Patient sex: M
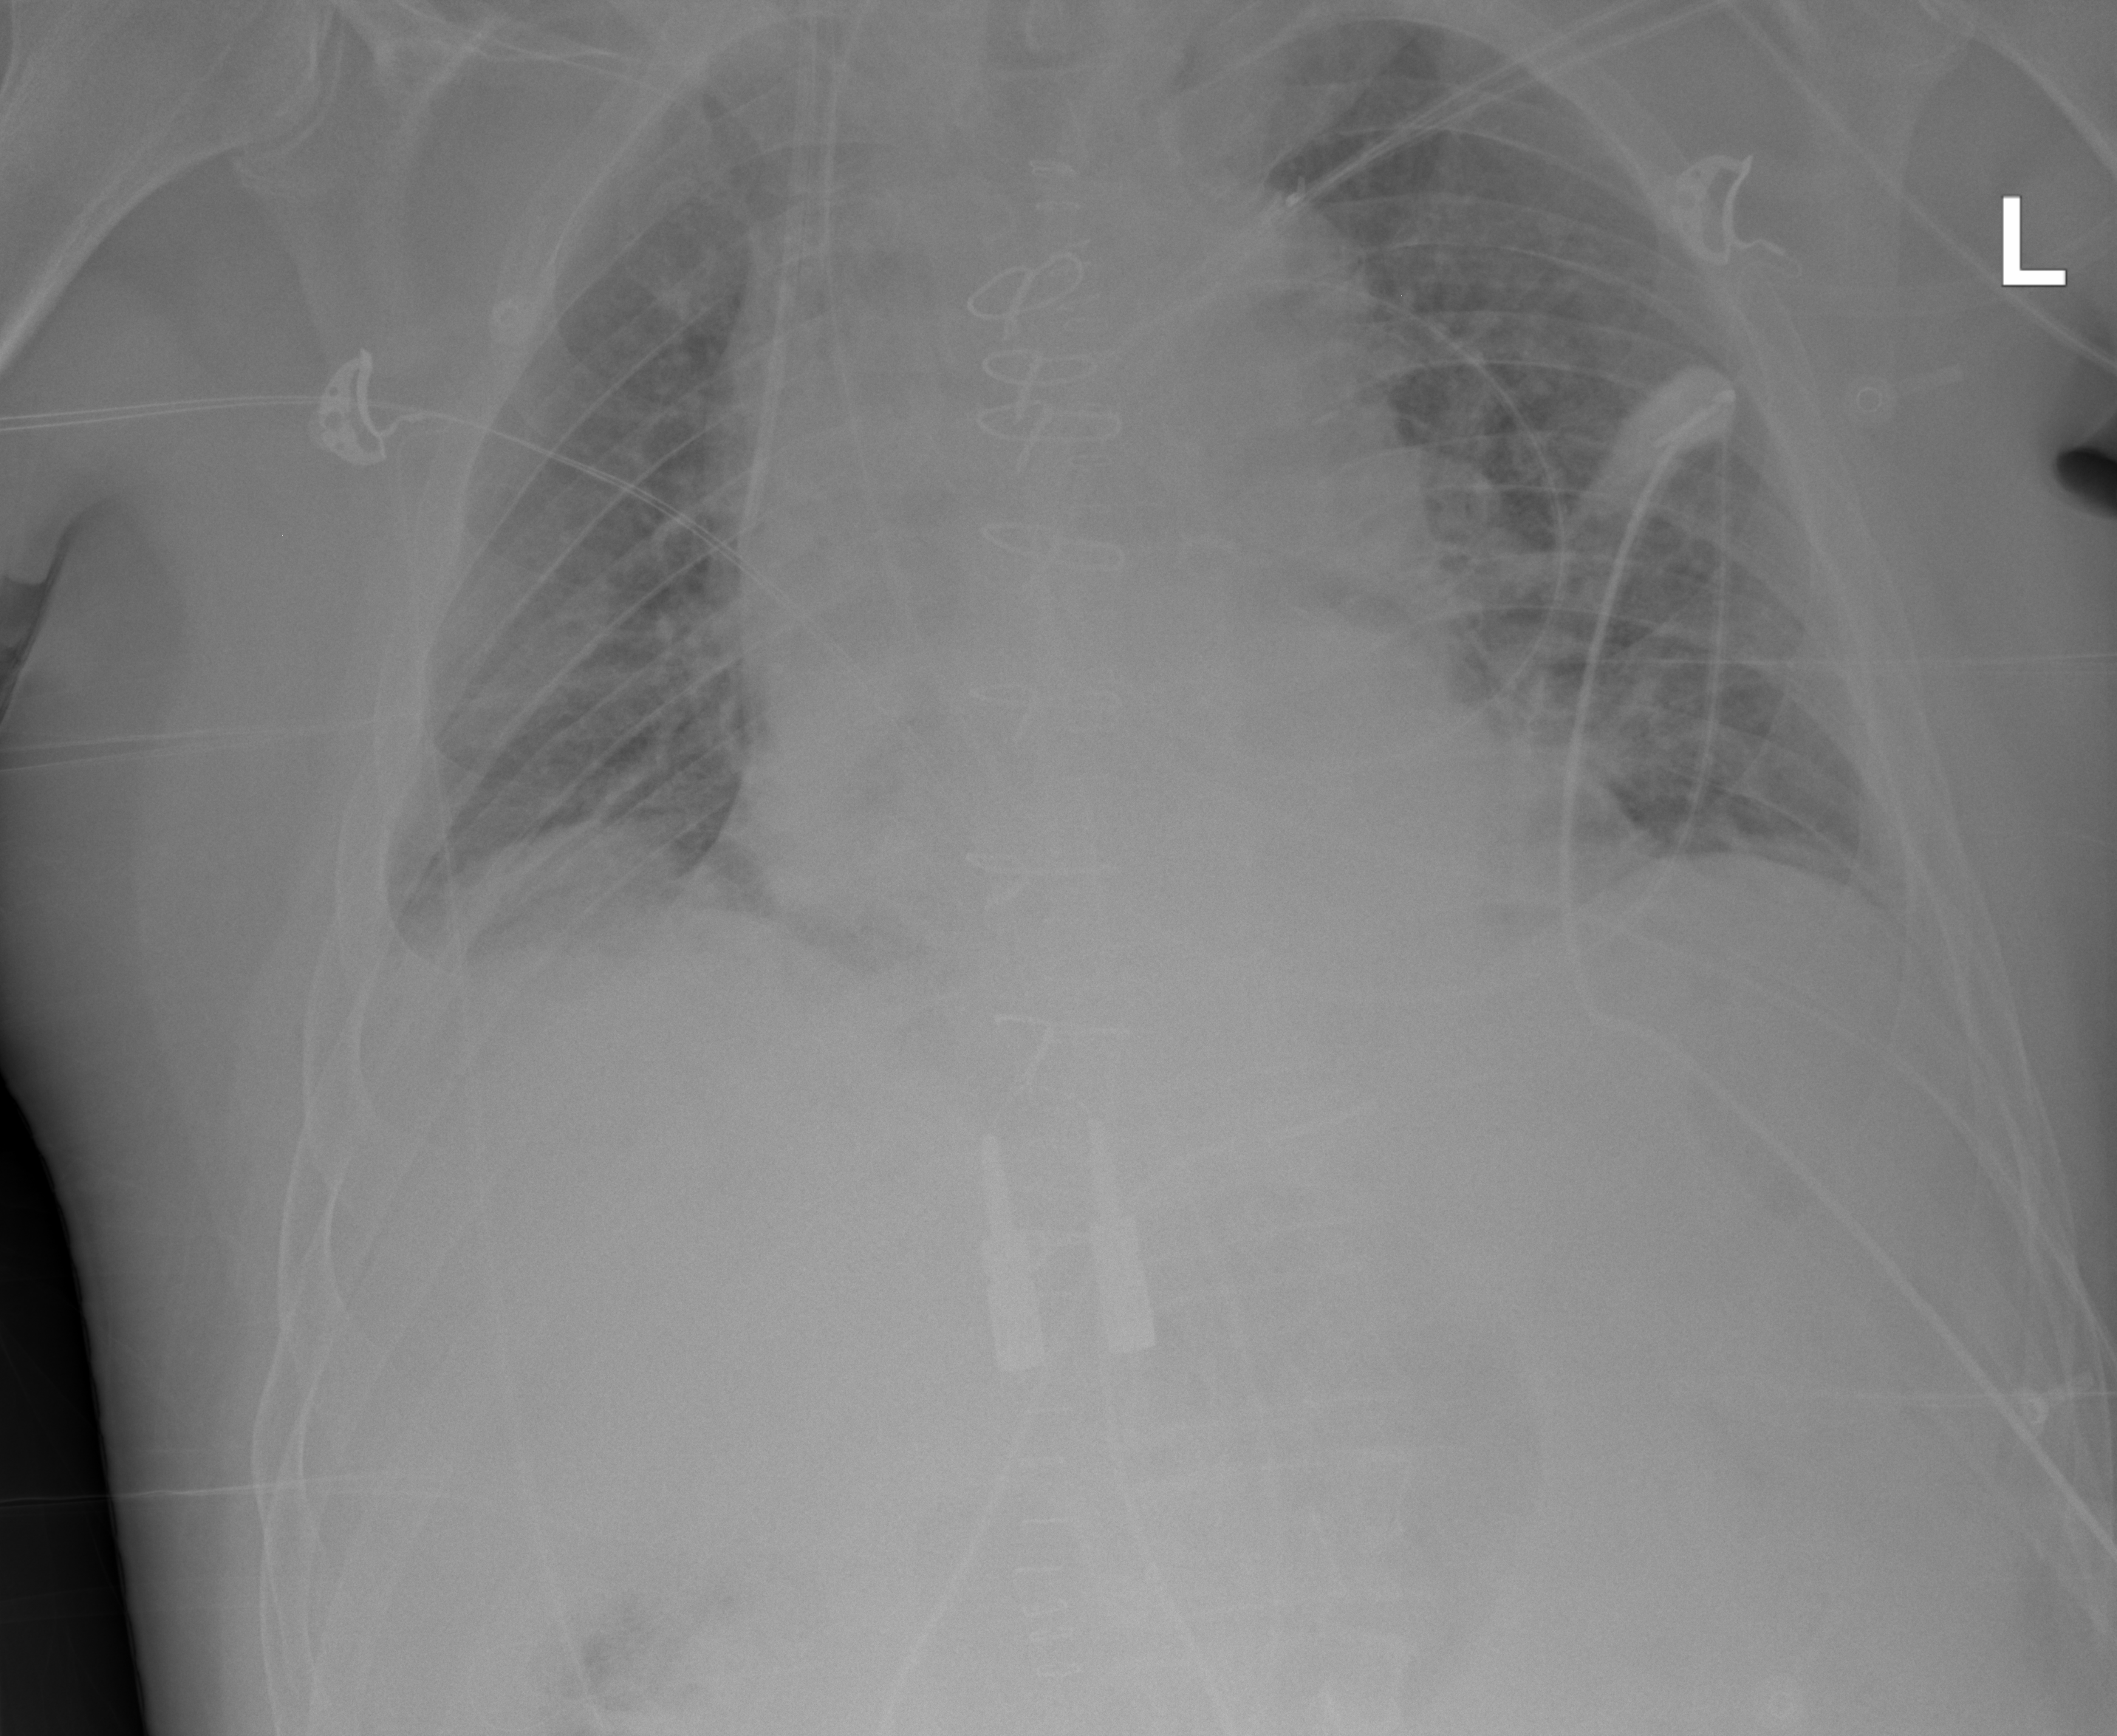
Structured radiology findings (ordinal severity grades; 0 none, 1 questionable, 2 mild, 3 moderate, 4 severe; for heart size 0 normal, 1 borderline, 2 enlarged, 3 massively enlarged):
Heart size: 2
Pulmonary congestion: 1
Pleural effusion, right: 2
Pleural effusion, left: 0
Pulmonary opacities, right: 0
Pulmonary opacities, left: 0
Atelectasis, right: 0
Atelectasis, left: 0